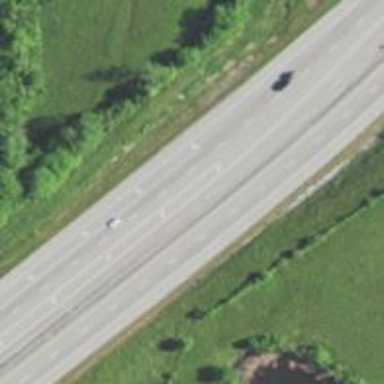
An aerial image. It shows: Trunk highway.